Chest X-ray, AP view. Patient: 33 years old, sex M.
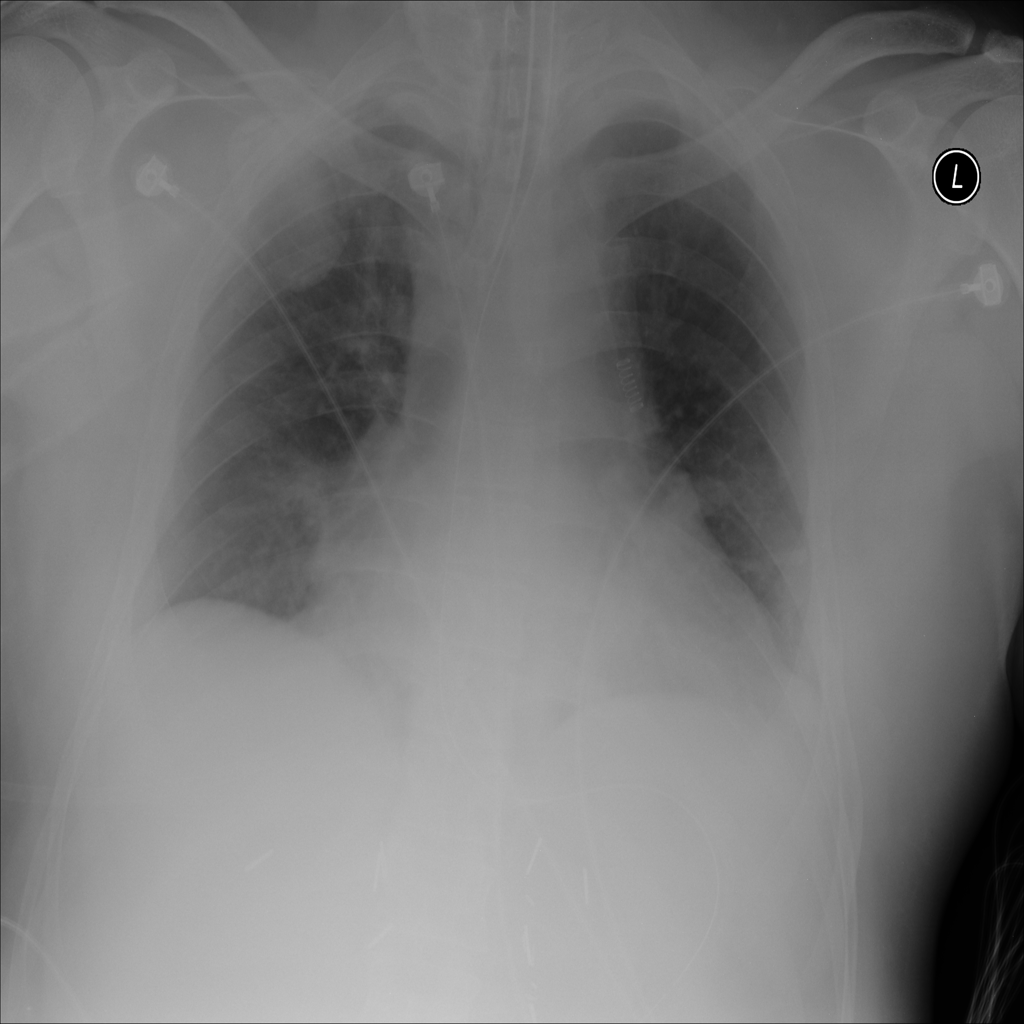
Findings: No Finding